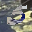
Label: 5